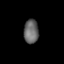
Tissue: prostate
Cell type: Myeloid cells
Senescence score: 0.7257
Nuclear area (px): 350
Mean DAPI intensity: 101.783